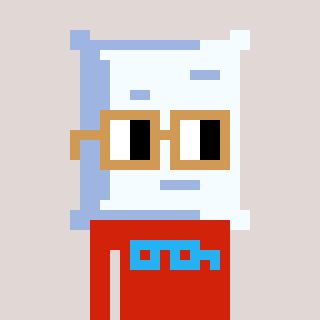
a pixel art character with square brown glasses, a pillow-shaped head and a red-colored body on a warm background